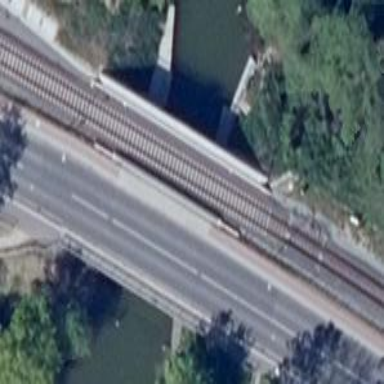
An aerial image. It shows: Man-made bridge.